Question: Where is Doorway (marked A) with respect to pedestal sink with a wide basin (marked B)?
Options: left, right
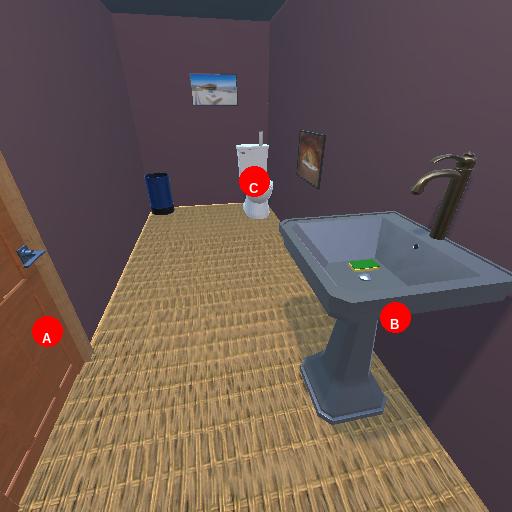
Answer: left